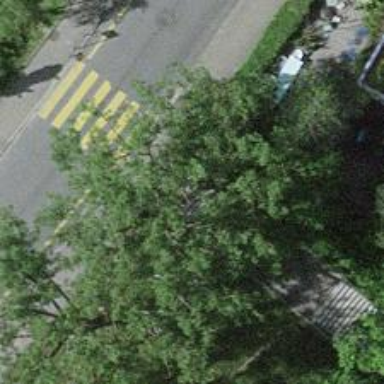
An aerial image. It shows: Stone steps along the road.